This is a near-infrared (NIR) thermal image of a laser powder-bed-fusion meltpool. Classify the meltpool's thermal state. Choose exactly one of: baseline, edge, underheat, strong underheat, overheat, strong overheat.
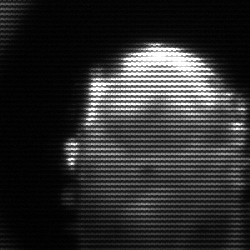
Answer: baseline